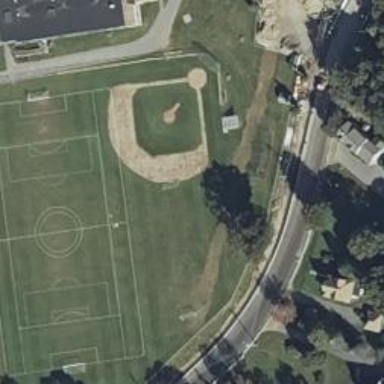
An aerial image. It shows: Baseball pitch for leisure land activities.